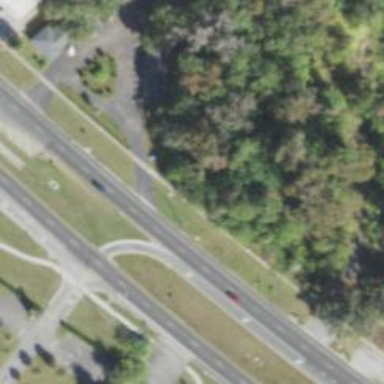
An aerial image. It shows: Trunk link road with asphalt surface.